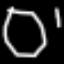
Label: octagon